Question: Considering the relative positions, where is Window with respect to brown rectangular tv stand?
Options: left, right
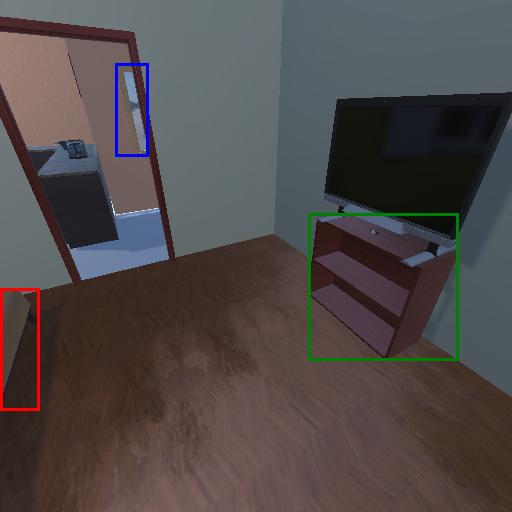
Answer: left